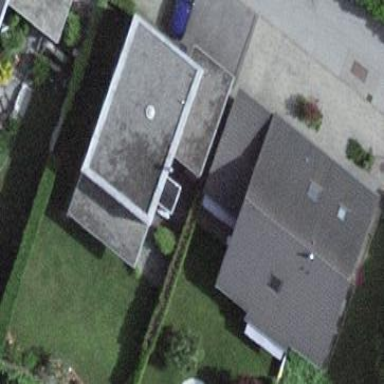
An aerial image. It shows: Detached building.